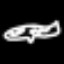
Label: airplane